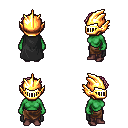
a pixel art fantasy rpg character, female body template, orc, green skin, black cape, robe skirt, white blonde curly afro hairstyle, gold helm, maroon shoes, four views (front, back, left, right), 2x2 character sprite sheet, small pixel art, hard edges, no anti-aliasing